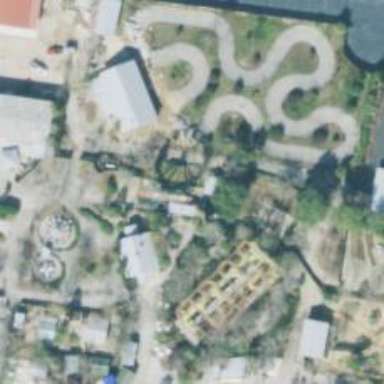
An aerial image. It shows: Big wheel attraction.